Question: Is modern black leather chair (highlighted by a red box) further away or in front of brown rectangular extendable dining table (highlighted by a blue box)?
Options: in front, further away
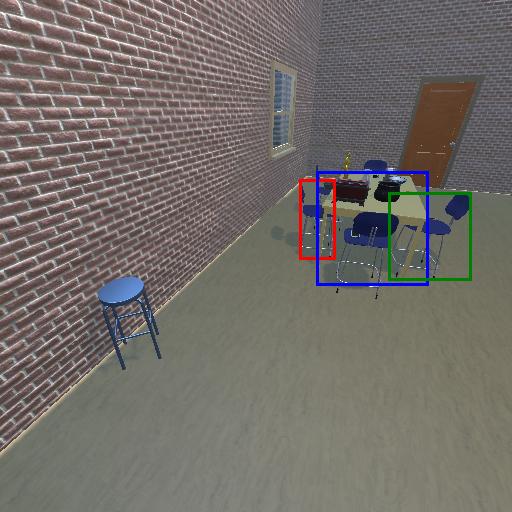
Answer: in front